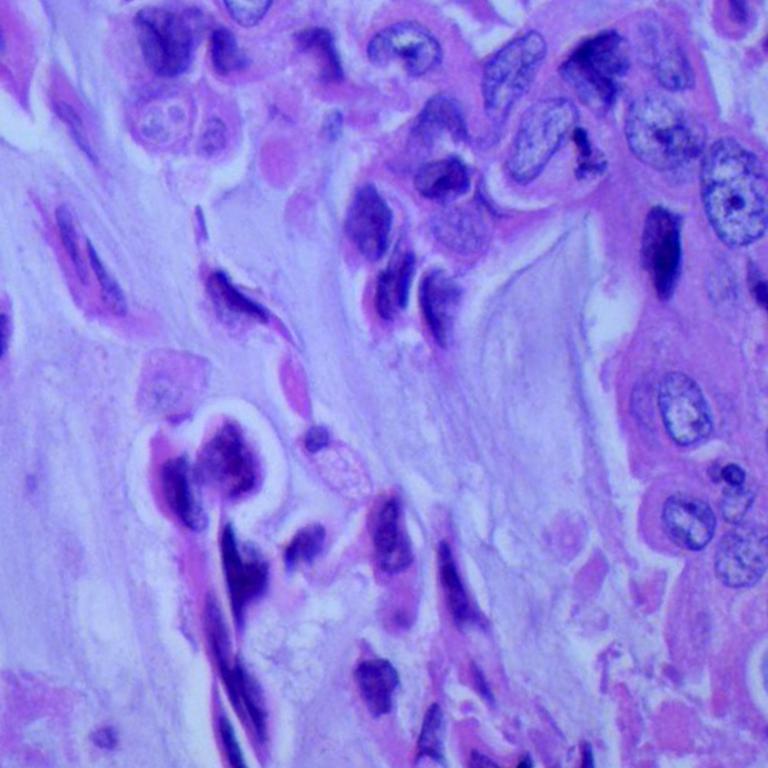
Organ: lung
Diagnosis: adenocarcinomas